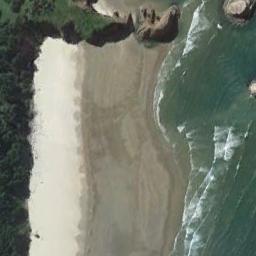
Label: beach